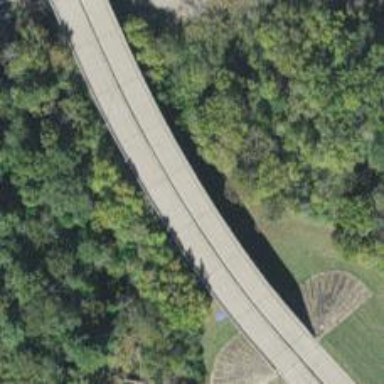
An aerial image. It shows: Secondary road crossing viaduct.